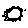
Label: sun